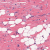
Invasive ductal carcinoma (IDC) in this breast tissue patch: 0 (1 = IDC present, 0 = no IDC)